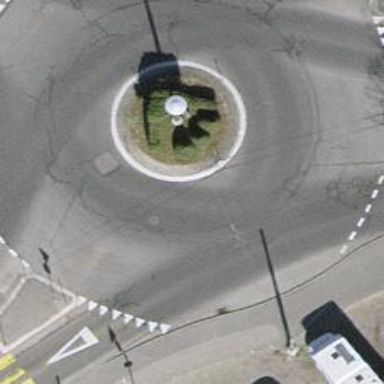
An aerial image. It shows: Residential road with asphalt surface leading to roundabout. Trolley wires are present along the road.